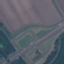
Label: Highway